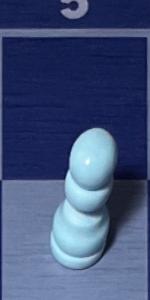
Label: Pawn_White